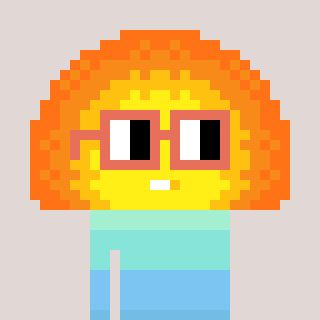
a pixel art character with square orange glasses, a sunset-shaped head and a slimegreen-colored body on a warm background